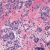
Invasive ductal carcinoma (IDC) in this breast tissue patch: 0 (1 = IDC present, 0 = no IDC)